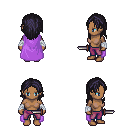
a pixel art fantasy rpg character, female body template, human, dark skin, lavender cape, magenta pants, raven long hairstyle, white cloth bandages, dagger, four views (front, back, left, right), 2x2 character sprite sheet, small pixel art, hard edges, no anti-aliasing